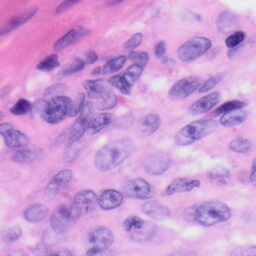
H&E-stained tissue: Skin